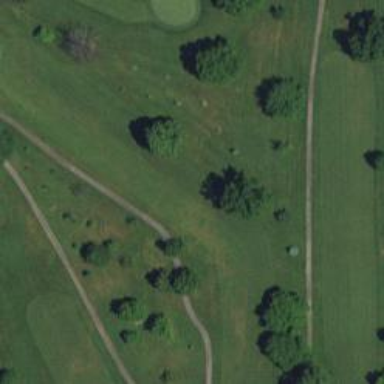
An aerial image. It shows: View of golf hole.